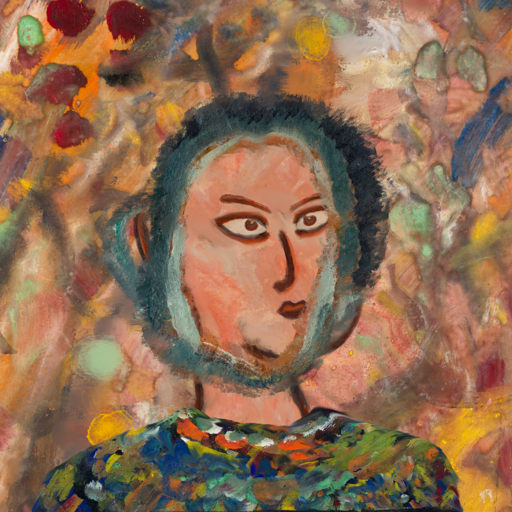
Background: Mother_And_Son_Mother, Head And Neck Side: Roy_Bahadur, Face Side: Roy_Bahadur, Bust: An_Impression, Hair Side: Boggyland, Head Accessory: Blank, Second Necklace: Blank, Necklace: Blank, Baby: Blank